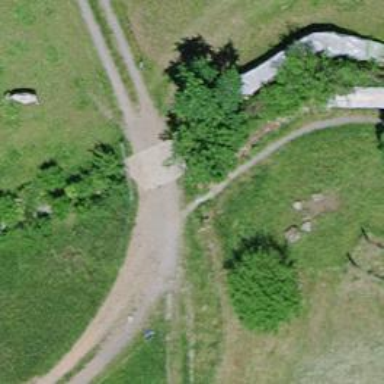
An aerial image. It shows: Path leading to bridge.